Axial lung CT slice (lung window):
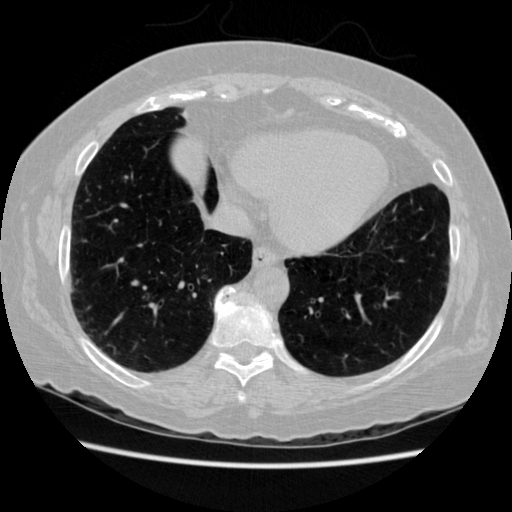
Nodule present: no